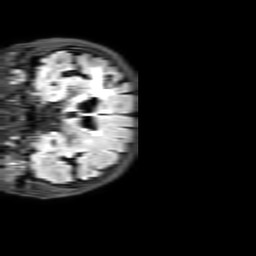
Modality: FLAIR
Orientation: coronal
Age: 70
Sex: female
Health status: ill
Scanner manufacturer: philips
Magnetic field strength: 3 T
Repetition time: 4.8 s
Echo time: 0.3 s